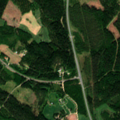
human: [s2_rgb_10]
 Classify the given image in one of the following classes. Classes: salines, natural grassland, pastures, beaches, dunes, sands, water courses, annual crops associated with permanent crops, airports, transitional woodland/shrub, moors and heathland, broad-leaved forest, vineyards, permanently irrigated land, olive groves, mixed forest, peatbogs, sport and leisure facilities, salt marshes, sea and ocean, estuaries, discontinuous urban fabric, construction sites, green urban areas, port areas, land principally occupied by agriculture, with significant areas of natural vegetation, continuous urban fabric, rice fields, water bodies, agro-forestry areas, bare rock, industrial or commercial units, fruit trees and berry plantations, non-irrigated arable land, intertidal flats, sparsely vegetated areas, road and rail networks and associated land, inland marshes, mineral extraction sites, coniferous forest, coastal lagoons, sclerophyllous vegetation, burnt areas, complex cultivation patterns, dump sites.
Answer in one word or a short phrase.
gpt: coniferous forest, mixed forest